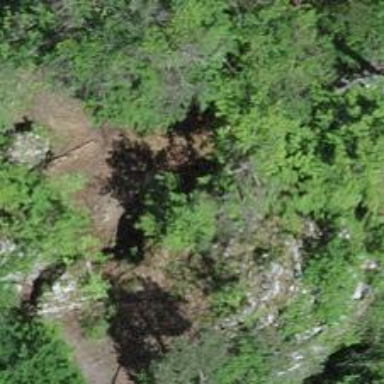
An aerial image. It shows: Natural cliff.